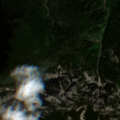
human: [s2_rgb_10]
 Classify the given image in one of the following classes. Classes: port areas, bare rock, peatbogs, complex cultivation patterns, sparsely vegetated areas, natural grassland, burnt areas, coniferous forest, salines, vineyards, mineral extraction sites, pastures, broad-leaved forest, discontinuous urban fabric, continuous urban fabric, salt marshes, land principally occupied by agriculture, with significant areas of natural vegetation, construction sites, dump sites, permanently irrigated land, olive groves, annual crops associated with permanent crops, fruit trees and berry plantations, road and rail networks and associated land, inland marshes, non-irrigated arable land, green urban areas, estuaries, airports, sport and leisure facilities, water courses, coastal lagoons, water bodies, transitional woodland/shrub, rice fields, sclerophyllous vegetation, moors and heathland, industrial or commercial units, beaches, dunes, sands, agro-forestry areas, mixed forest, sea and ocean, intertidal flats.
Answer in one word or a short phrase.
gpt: coniferous forest, moors and heathland, sparsely vegetated areas